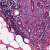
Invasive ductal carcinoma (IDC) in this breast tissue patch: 0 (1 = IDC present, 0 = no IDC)